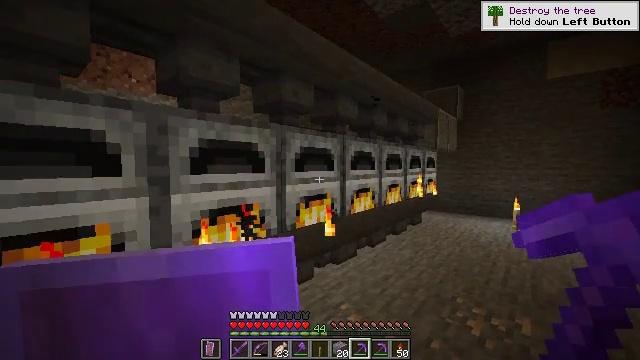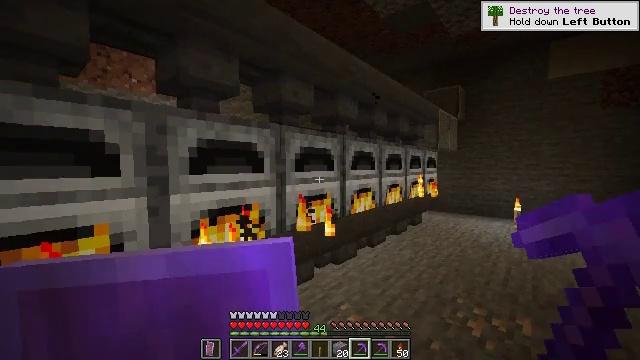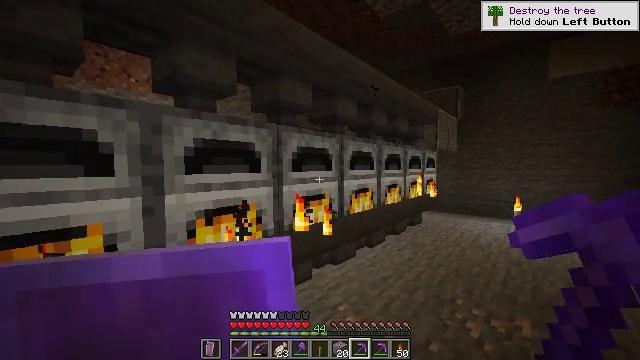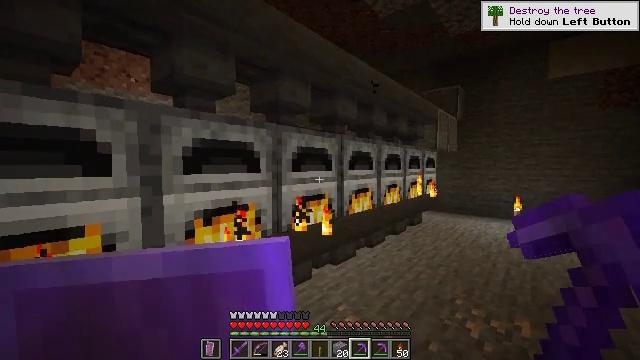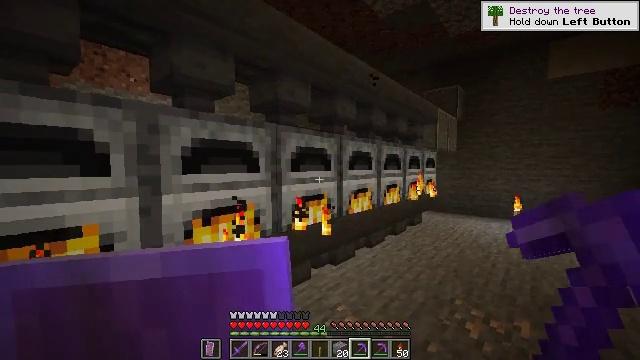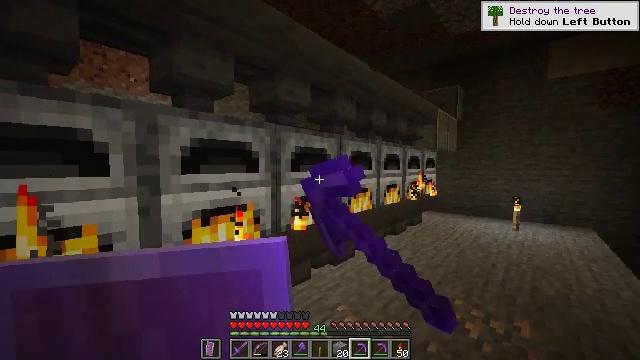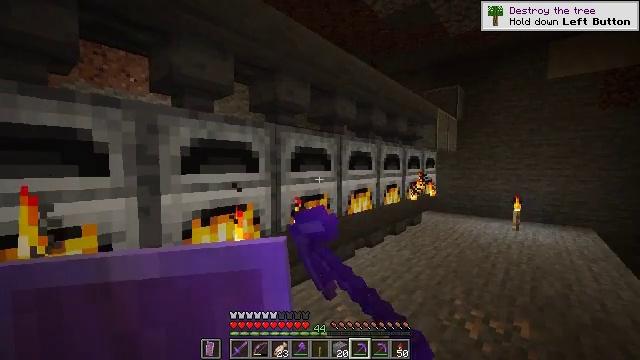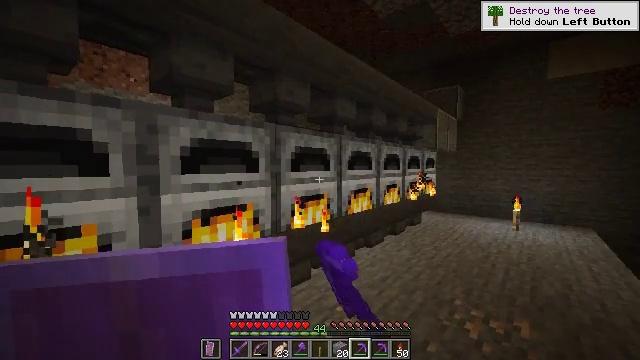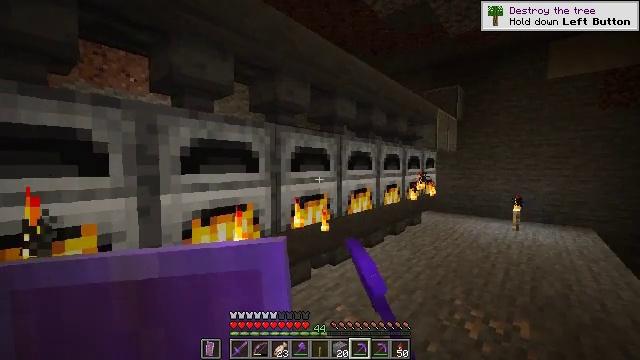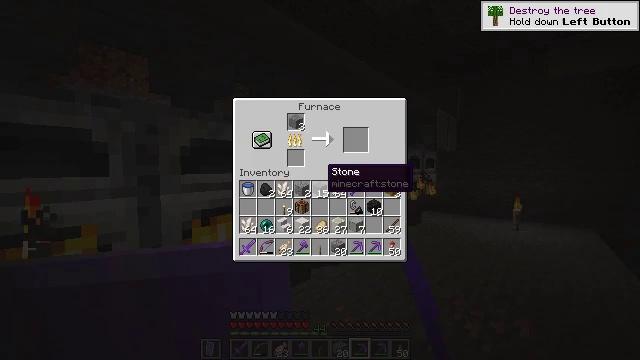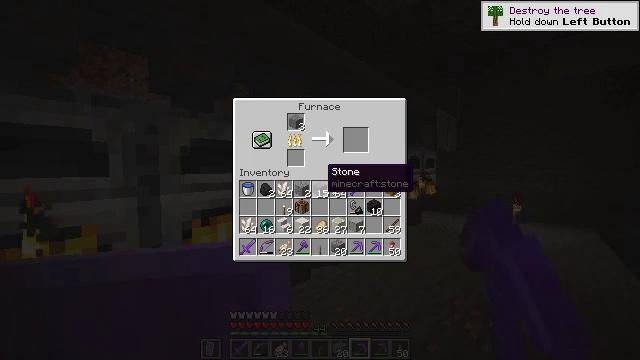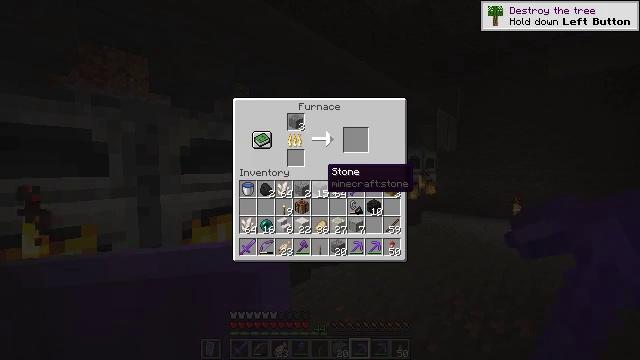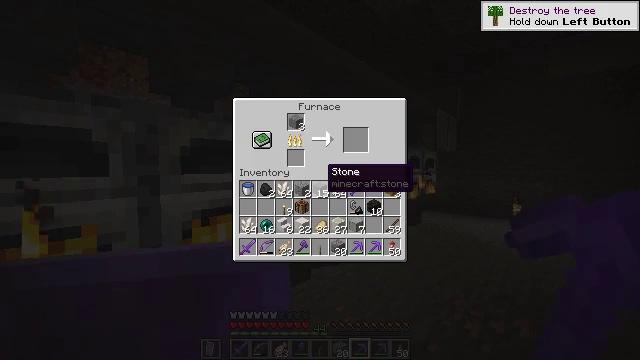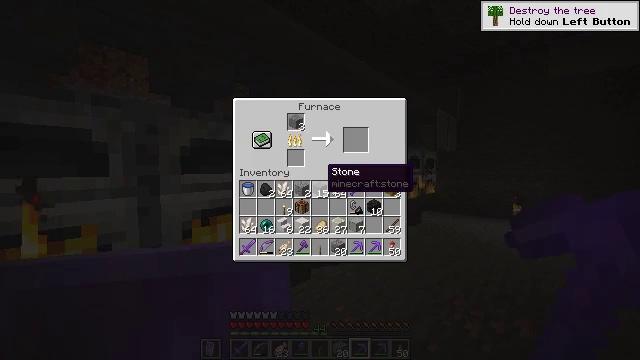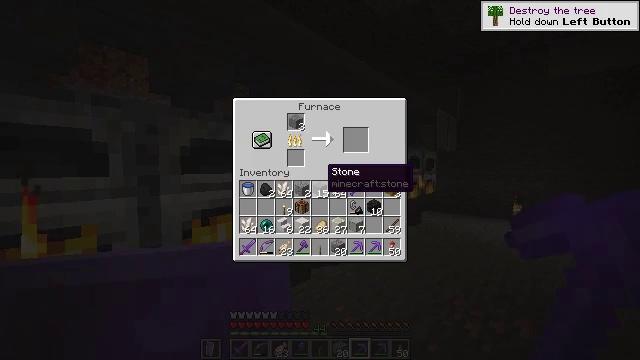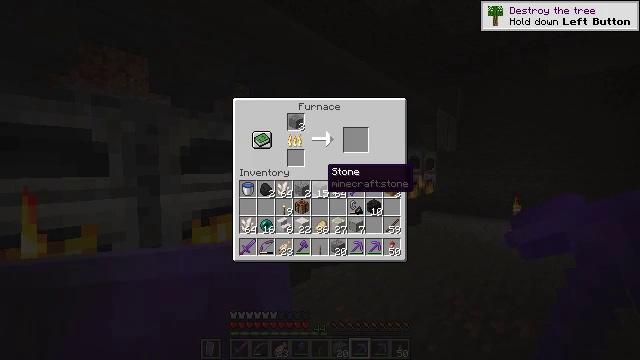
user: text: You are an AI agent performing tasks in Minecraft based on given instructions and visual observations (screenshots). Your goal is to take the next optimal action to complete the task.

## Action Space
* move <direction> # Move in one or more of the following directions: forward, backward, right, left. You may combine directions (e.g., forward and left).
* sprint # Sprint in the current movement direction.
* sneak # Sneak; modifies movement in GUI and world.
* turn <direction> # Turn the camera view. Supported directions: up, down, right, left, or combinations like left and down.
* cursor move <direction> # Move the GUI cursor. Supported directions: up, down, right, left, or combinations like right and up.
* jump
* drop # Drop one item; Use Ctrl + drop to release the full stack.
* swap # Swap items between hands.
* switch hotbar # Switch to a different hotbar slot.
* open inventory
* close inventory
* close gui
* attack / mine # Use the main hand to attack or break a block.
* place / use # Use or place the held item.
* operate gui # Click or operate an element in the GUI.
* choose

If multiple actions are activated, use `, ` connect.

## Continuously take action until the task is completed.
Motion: motion action
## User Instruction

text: craft item air
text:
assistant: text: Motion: no_op
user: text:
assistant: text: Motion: no_op
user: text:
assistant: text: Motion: no_op
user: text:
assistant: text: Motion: use / place
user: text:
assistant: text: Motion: use / place
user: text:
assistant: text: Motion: use / place
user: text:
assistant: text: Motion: use / place
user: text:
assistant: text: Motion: no_op
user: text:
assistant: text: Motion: no_op
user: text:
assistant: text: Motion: no_op
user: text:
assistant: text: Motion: no_op
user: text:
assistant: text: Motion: no_op
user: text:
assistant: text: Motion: no_op
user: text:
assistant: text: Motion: no_op
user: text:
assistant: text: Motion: no_op
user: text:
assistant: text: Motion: no_op
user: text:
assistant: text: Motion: no_op
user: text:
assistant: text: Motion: no_op
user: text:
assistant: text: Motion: no_op
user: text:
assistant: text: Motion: no_op
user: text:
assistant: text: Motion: no_op
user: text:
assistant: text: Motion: no_op
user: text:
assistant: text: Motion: no_op
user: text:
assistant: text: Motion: no_op
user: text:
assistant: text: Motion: no_op
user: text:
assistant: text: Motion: no_op
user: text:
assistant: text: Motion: no_op
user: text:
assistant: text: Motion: no_op
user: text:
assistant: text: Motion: no_op
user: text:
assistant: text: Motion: no_op